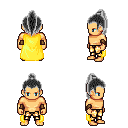
a pixel art fantasy rpg character, male body template, human, tanned skin, yellow cape, gold greaves, gray long topknot hairstyle, cloth bracers, four views (front, back, left, right), 2x2 character sprite sheet, small pixel art, hard edges, no anti-aliasing